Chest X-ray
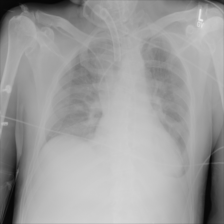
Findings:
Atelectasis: negative
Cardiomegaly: negative
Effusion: negative
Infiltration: negative
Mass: negative
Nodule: negative
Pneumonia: negative
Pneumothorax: negative
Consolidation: negative
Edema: negative
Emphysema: negative
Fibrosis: negative
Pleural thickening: negative
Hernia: negative